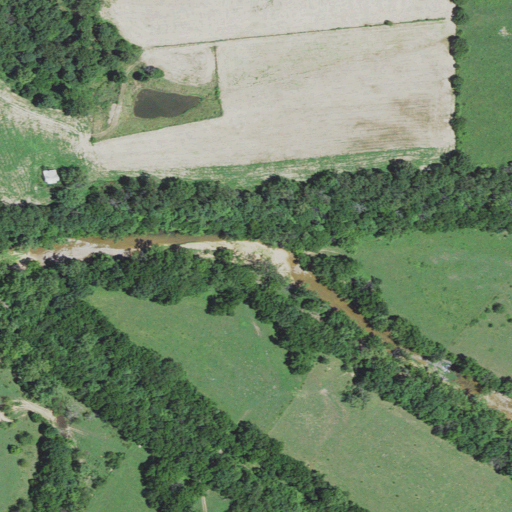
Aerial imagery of valley in Missouri named Turkey Hollow containing pasture, deciduous forest, mixed forest, open development, and low intensity development